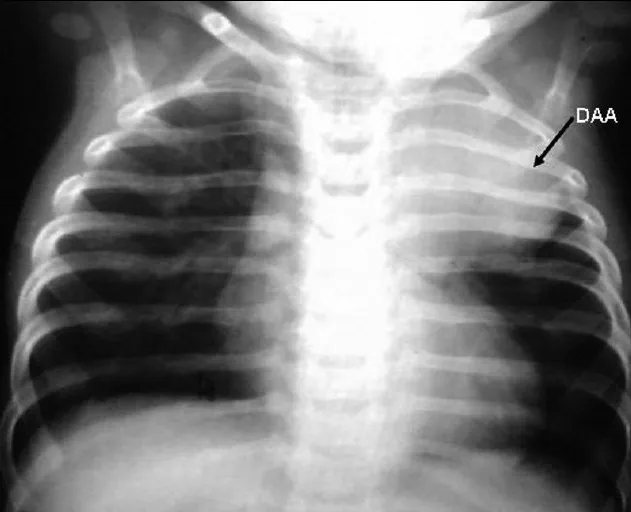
Chest X-ray (PA view) showing homogenous rounded opacity in the left upper thorax produced by the ductal aneurysm, normal lung parenchyma, normal pulmonary blood flow, and there was no cardiomegaly. DAA-ductus arteriosus aneurysm.
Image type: radiology (x_ray)